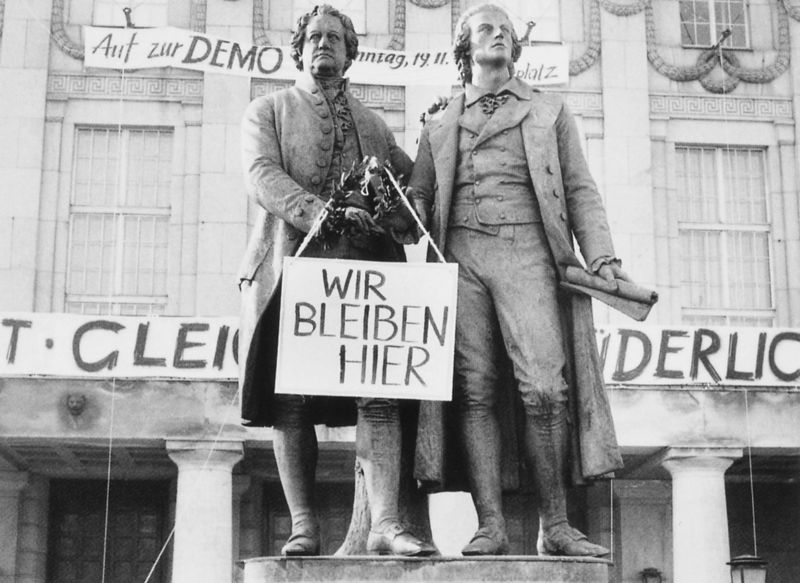
Titel: Goethe-Schiller-Denkmal als Doppelstandbild
Künstler: Ernst Rietschel
Standort: Weimar (EU - D - Thüringen)
Schlagwörter: mann, fenster, grau, männer, säulen, tür, weiss, herren, jacke, stehen, häuser, mantel, stehend, theater, statue, fassade, zwei, schuhe, banner, dichter, podest, transparent, weste, foto, schild, denkmal, schwarz-weiß, weimar, demo, demonstration, plakat, schriftsteller, schiller, kranz, rolle, schriftrolle, dresden, goethe, klassik, wende, dokument, dokumentation, gleich, protest, ddr, schirift, protestieren, goehte, schwarz-weiß foto, klassiker, leibzig, wir bleiben hier, dokument+, 19.11.